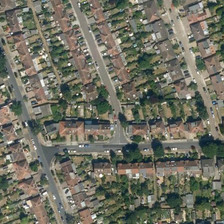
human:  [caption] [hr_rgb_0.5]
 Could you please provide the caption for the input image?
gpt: many buildings and many green trees are in a dense residential area .

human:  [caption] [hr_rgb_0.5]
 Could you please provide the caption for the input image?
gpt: many buildings and many green trees are in a dense residential area .

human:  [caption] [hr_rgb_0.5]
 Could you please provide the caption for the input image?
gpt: many buildings and many green trees are in a dense residential area .

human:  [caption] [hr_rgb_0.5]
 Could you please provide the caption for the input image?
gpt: many buildings and many green trees are in a dense residential area .

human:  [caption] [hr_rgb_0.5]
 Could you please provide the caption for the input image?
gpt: many buildings and many green trees are in a dense residential area .